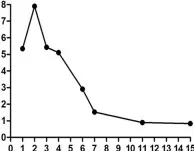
Lactic acid.
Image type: pathology (pas)